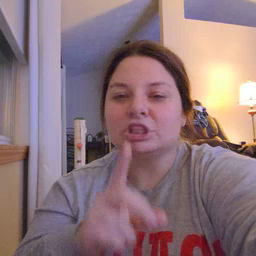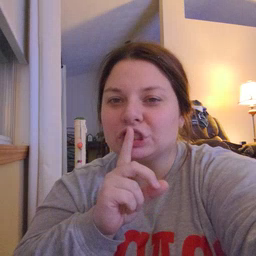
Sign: shhh